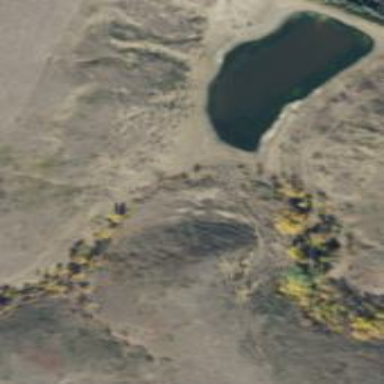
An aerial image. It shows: Reservoir.